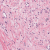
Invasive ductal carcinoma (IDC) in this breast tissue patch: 0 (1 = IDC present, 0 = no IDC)